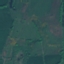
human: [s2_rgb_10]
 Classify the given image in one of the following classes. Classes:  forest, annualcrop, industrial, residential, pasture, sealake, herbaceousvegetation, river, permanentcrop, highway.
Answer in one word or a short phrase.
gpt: Pasture